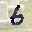
Label: 6